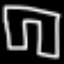
Label: pants